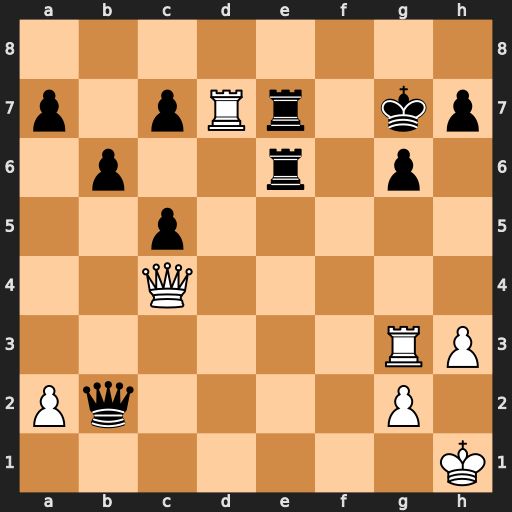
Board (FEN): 8/p1pRr1kp/1p2r1p1/2p5/2Q5/6RP/Pq4P1/7K
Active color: w
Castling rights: -
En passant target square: -
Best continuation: Qxe6 Rxd7 Qxd7+